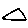
Label: triangle